Interaction volume radius: 5 \u00c5
Interaction volume height: 20 \u00c5
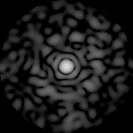
Disorder parameter: 0.8502